Question: I'm using ASP.NET MVC 2 and playing around with iCal Events.
I Generated my own '.ics' file and with Thunderbird I subscribe to that Calendar. Every time I change an Event in Thunderbird, it's fires a 'PUT' and a 'PROPFIND' methods.
In the 'PUT' it sends the calendar file modified.
> can I get that in an Action?

my current action is:
'''
[HttpPut]
public void Index(string id)
{
}
'''
and it is fired normally, but how do I get the content?
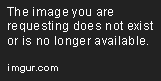
Answer: dumb me
it's easy as:
'''
Stream content = Request.InputStream;
'''
so:
'''
[HttpPut]
public void Index(string id)
{
Stream content = Request.InputStream;
// Process content
}
'''